八年级 · 组合几何学
如图, $A E=D F, A C=D B$, 点 $E, B, C, F$ 在一条直线上, 且 $E B=F C$. 求证: $A E / / D F$.

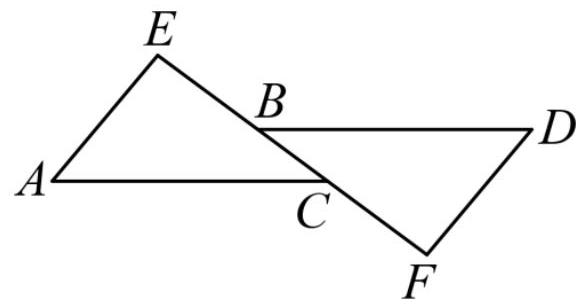
答案: 解: 证明: $\because B E=F C$,

$\therefore B E+B C=B C+F C$,
即 $E C=F B ，$

在 $\triangle A C E$ 与 $\triangle D B F$ 中,

$\left\{\begin{array}{l}A E=D F \\ C E=B F, \\ A C=D B\end{array}\right.$

$\therefore \triangle A C E \cong \triangle D B F(\mathrm{SSS})$,

$\therefore \angle E=\angle F$,

$\therefore A E / / D F$.